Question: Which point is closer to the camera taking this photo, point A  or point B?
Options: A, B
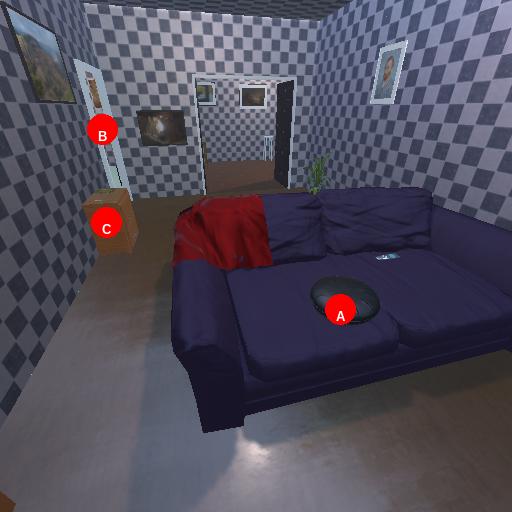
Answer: A